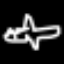
Label: airplane